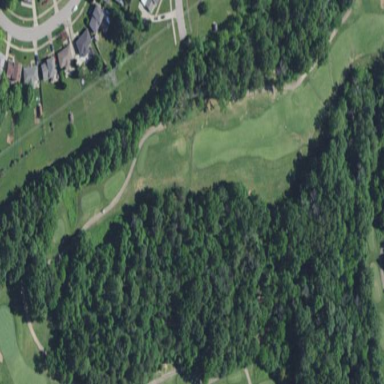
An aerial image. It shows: Golf fairway in the image.